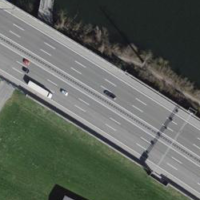
EUNIS habitat code: 57
Species observed at this site:
Fulica atra
Aythya fuligula
Podiceps cristatus